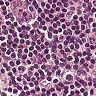
Metastatic tissue present: no